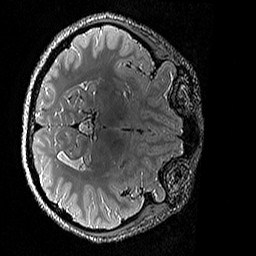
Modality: T2w
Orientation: axial
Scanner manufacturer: siemens
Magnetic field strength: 3 T
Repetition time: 3.2 s
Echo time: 0.428 s